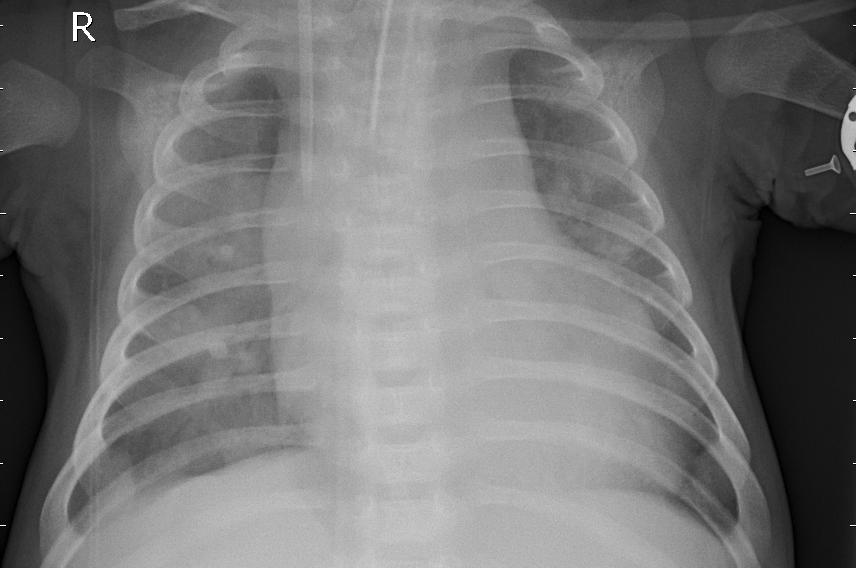
Diagnosis: PNEUMONIA